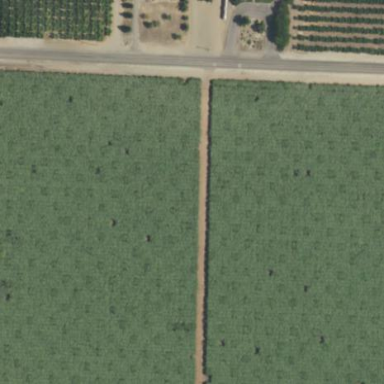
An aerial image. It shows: Orchard filled with nectarine trees.